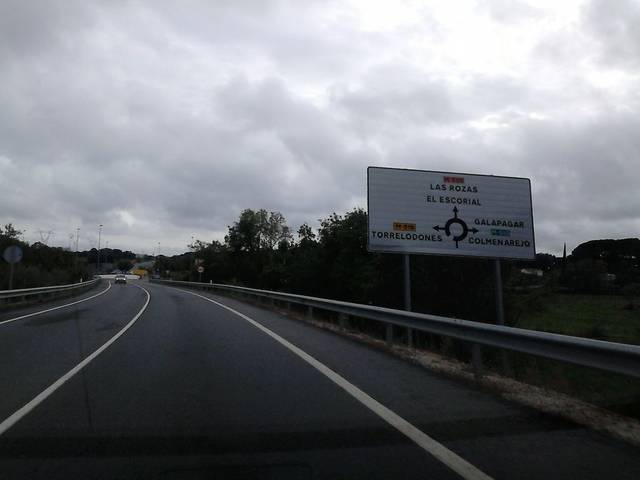
Region: Spain
Coordinates: 40.579, -3.991